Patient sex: M
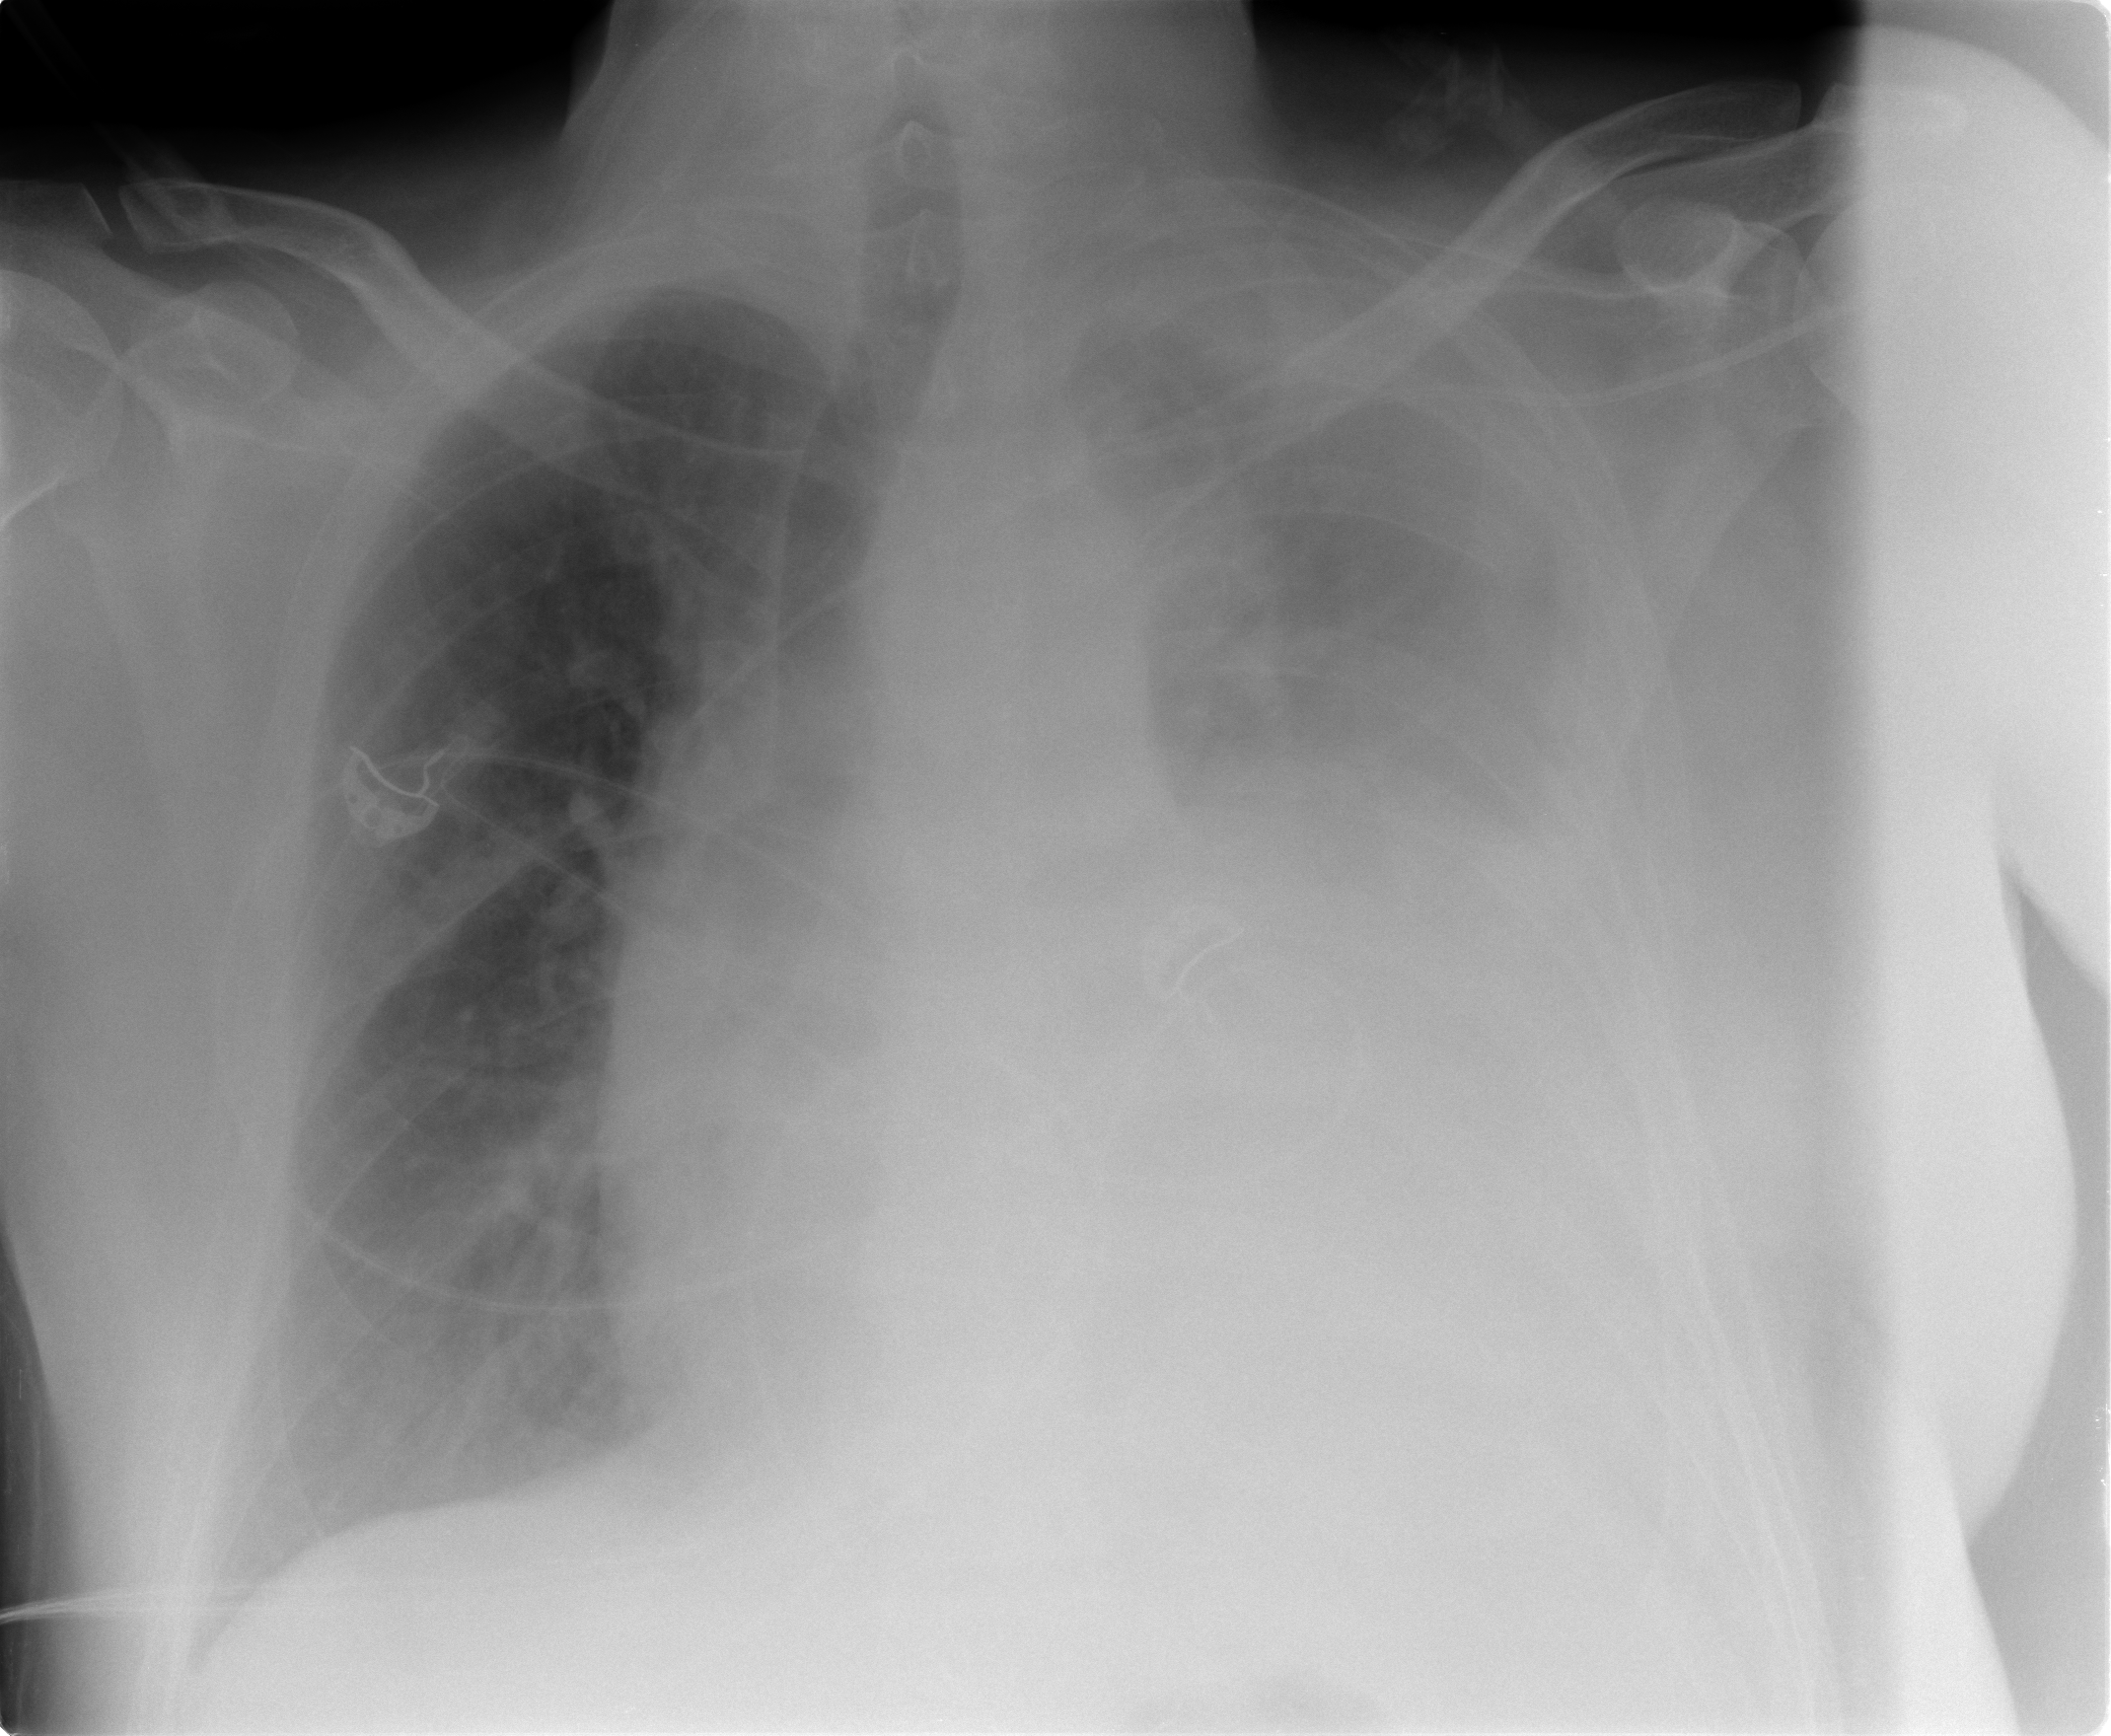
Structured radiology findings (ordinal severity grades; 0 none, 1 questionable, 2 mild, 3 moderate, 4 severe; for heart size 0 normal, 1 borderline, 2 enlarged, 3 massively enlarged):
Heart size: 3
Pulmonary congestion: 2
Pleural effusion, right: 0
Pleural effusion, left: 3
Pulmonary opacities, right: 0
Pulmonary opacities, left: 0
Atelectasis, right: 2
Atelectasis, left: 3